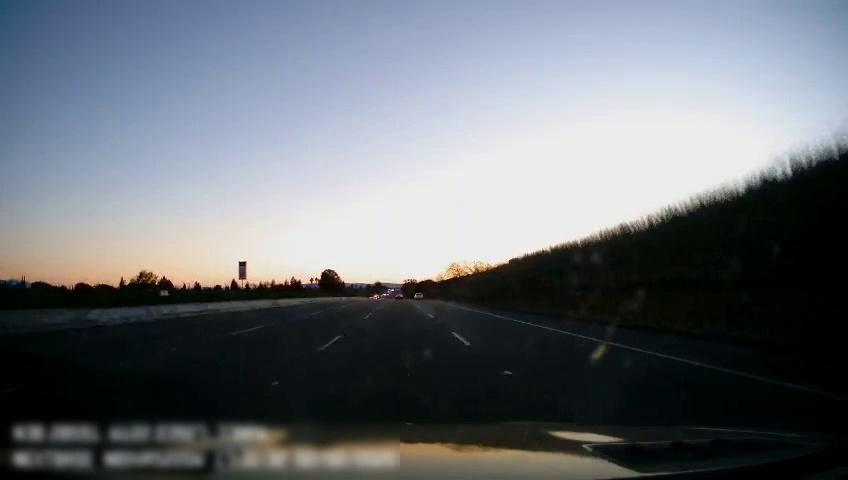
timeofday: Day
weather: Sunny
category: Drivable Space
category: Vehicles | Car
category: Lanes | Current Lane
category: Lanes | Current Lane
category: Lanes | Alternate Lane
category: Lanes | Alternate Lane